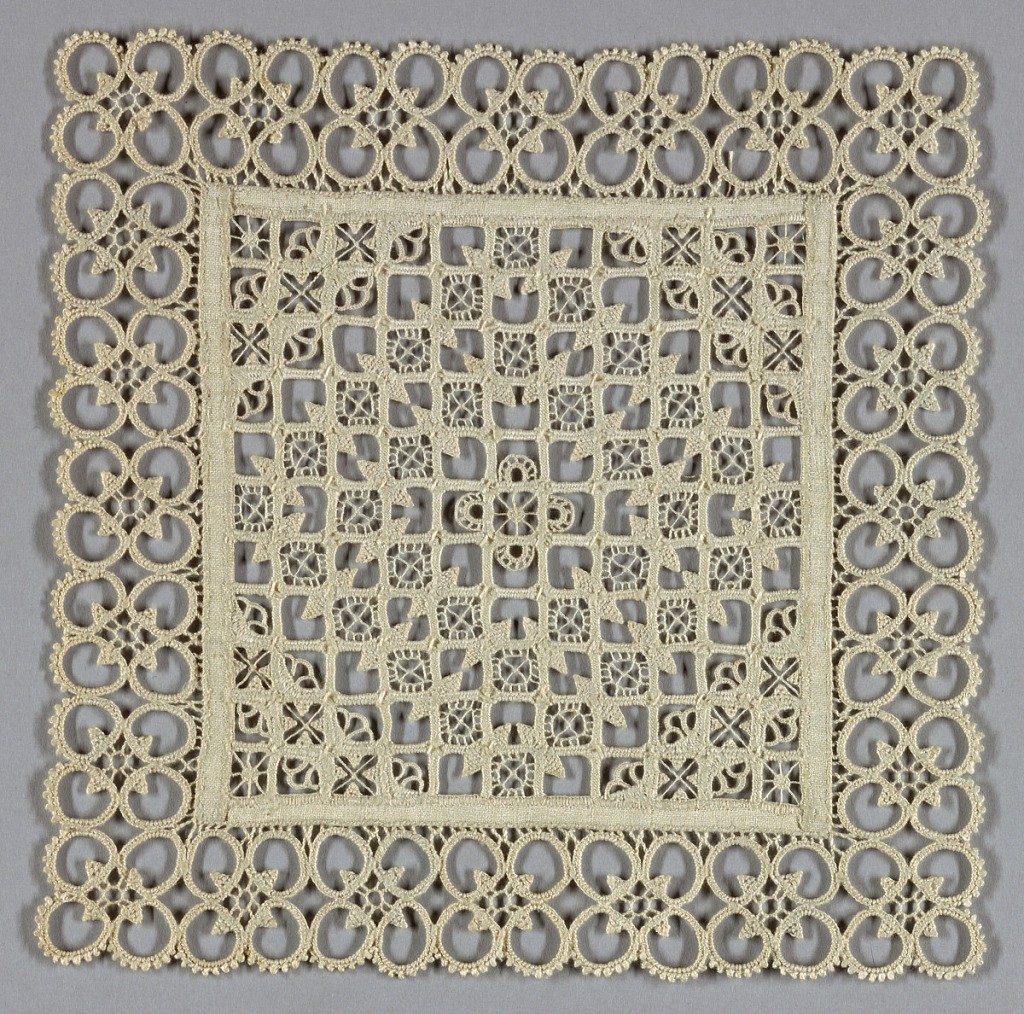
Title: Square
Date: late 19th century
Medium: linen Technique: grid of withdrawn element and needle lace with edging of different needle lace called hedebo (see notes)
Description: Central square of withdrawn element with a geometric pattern of squares. Corners of the square more heavily worked to create a diamond shape within the square. Border consists of a series of circles that form quatrefoils.